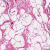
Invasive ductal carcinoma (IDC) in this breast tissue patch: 0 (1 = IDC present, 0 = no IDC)